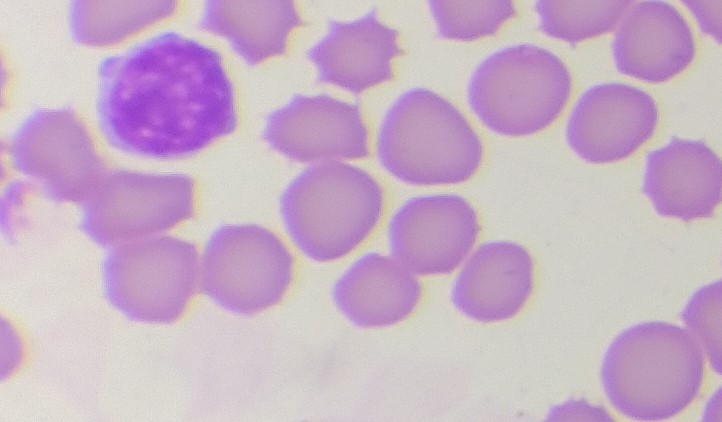
White blood cell type: Lymphocyte